Question: Here is my problematic slide:

The plain text for this slide is
'''
# Title
'''{r plot, echo=FALSE}
library("ggplot2")
x <- seq(-1,1,0.05)
y <- x^3/3-x^2 + rnorm(41,sd=0.1)
qplot(x,y)+geom_smooth()
'''
- item 1
- item 2
'''
And I want to:
1. Hide the comment text (## blahblah)
2. Hide the text "plot of chunk plot"
3. Make the plot smaller, so that the items can be shown
Could you please give me some hints? Thank you.
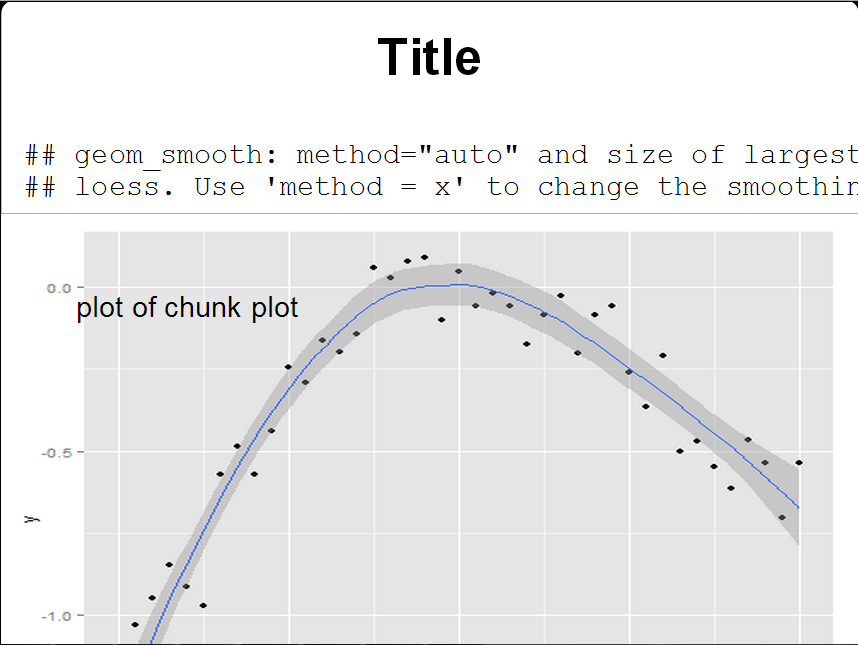
Answer: You should take time to read the wonderful documentation provided for <URL>.
Without knowing your work flow to create the slides it is hard answer from the html5 end.
You are looking for 'fig.width', 'fig.height', 'fig.cap', 'warning' and 'message' from the 'knitr' chunk options.
'''
'''{r plot, echo=FALSE,fig.width = 3, fig.height = 3, fig.cap = '', warning = FALSE, message = FALSE, cache = FALSE}
library("ggplot2")
x <- seq(-1,1,0.05)
y <- x^3/3-x^2 + rnorm(41,sd=0.1)
qplot(x,y)+geom_smooth()
'''
- item 1
- item 2
'''
You will have to adjust the height and width to get the size that is suitable for slides